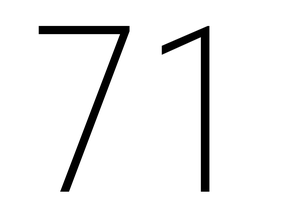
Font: Roboto_Condensed_ExtraLight